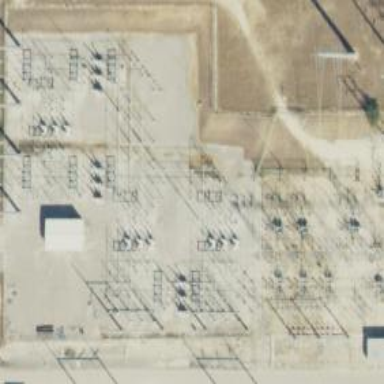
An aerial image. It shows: Switch for power supply.